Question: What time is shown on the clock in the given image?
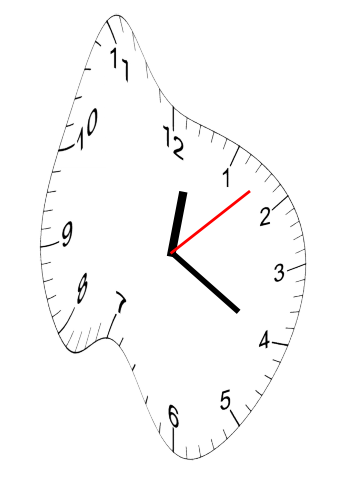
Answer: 12:20:08